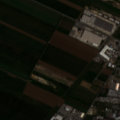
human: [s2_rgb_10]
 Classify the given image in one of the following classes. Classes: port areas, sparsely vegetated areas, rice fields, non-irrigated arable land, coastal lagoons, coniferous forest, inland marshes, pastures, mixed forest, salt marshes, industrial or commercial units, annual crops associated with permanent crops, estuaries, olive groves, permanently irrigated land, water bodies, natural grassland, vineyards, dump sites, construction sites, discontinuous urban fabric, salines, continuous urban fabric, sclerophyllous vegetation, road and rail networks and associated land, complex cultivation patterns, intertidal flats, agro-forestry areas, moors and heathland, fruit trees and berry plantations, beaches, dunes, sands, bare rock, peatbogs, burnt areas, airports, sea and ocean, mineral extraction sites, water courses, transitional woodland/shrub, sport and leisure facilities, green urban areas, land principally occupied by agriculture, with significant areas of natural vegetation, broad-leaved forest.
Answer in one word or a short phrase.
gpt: discontinuous urban fabric, industrial or commercial units, non-irrigated arable land